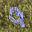
Label: 9